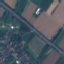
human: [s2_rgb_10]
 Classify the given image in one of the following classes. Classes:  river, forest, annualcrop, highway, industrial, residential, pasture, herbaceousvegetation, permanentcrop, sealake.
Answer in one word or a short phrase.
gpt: Highway